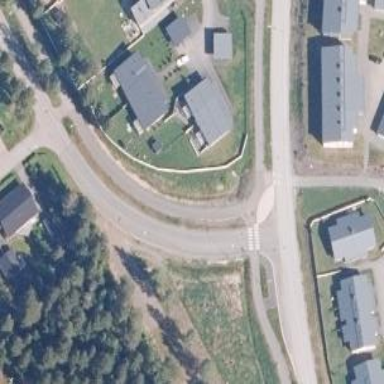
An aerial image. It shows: Road with "give way" sign.